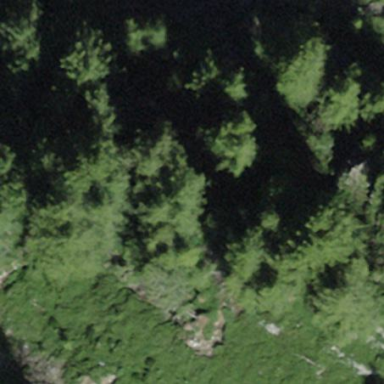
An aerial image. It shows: Forest area.